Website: bh-photo
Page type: address-validator
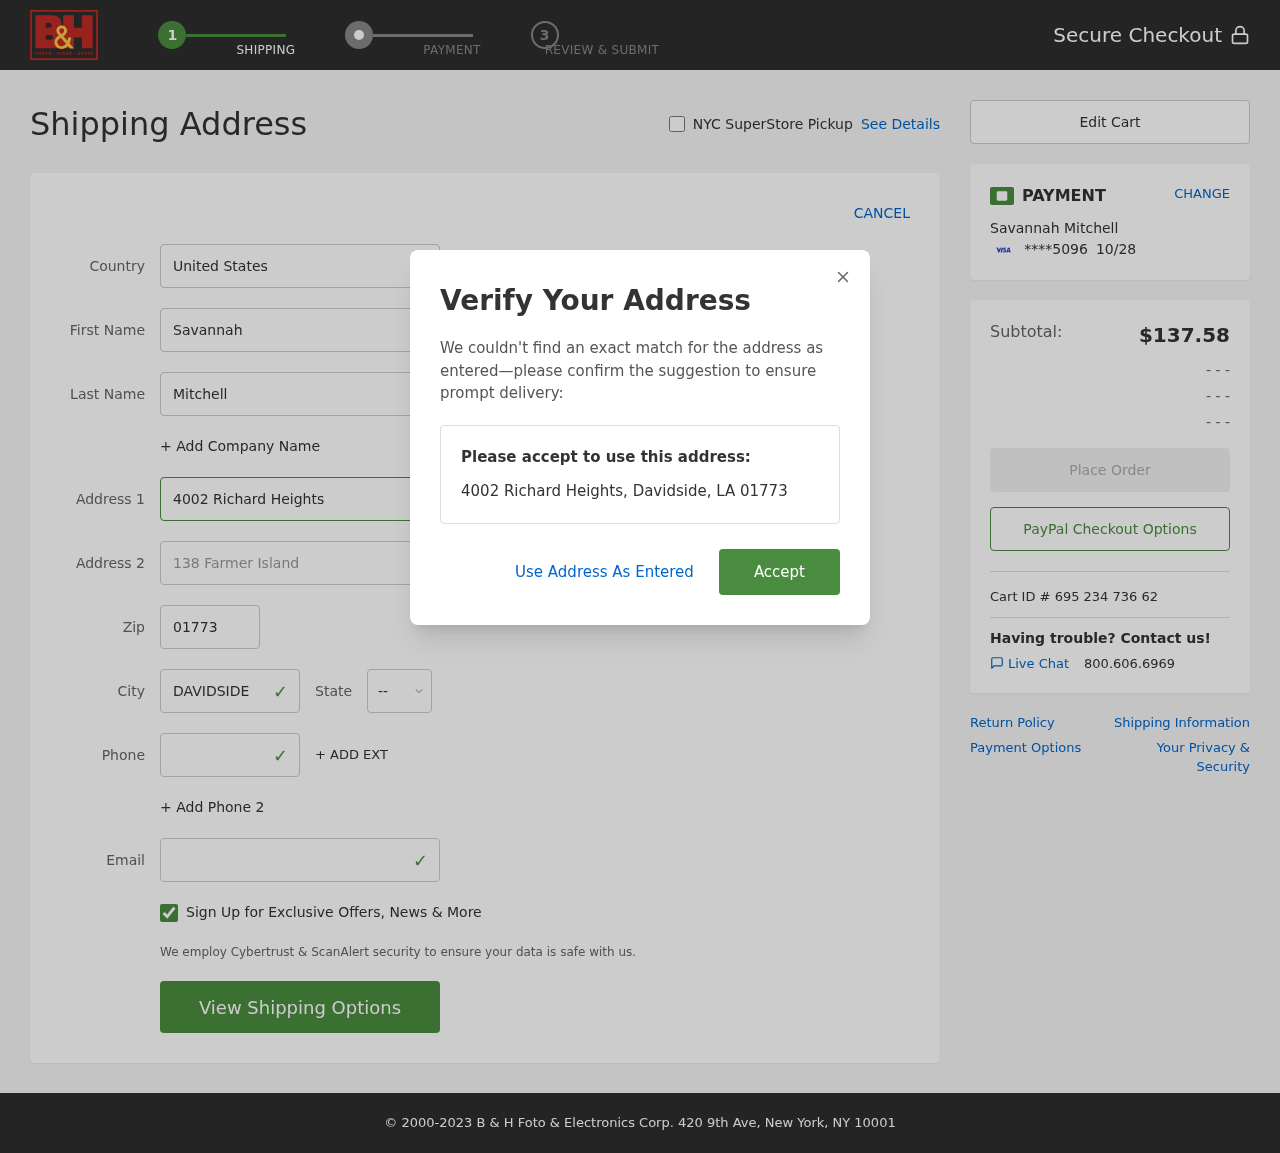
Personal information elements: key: PII_CARD_EXPIRY
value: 10/28
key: PII_CARD_LAST4
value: ****5096
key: PII_CITY
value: Davidside
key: PII_COUNTRY
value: United States
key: PII_EMAIL
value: smitchell@gmail.com
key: PII_FIRSTNAME
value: Savannah
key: PII_FULLNAME
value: Savannah Mitchell
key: PII_LASTNAME
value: Mitchell
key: PII_PHONE
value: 4156588301
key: PII_POSTCODE
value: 01773
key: PII_STATE_ABBR
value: LA
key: PII_STREET
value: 4002 Richard Heights
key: PII_STREET2
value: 138 Farmer Island
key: PII_CITY_STATE_ZIP
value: Davidside, LA 01773
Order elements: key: ORDER_SUBTOTAL
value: $137.58
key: ORDER_ID
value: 695 234 736 62